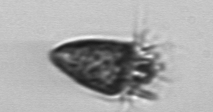
Label: Strombidium_tintinnodes